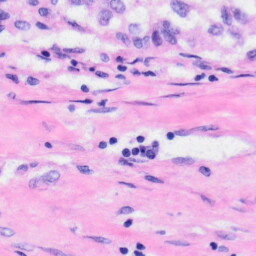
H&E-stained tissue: Liver